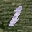
Label: 1